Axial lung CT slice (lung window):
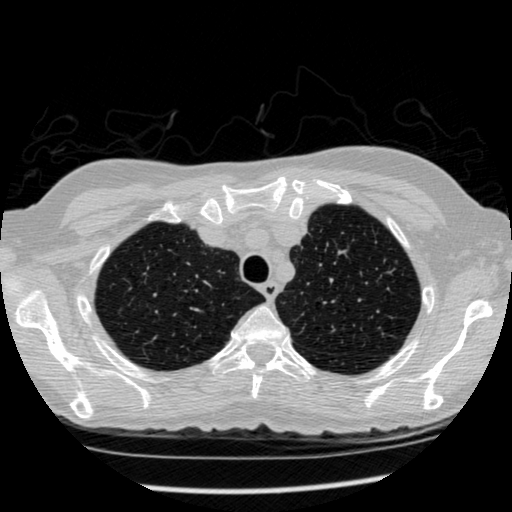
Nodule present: no